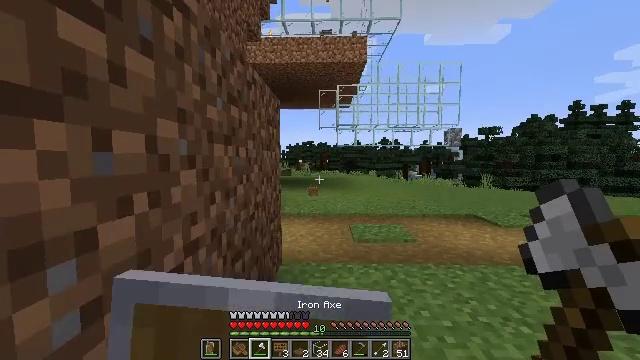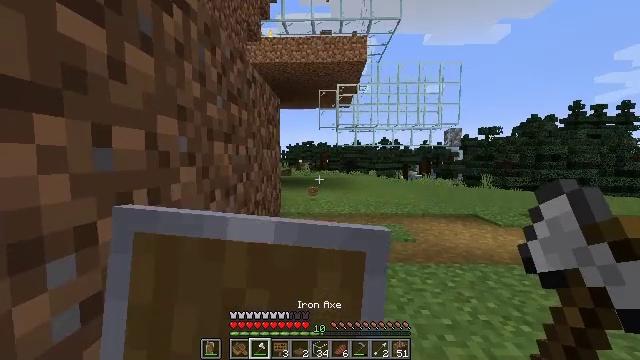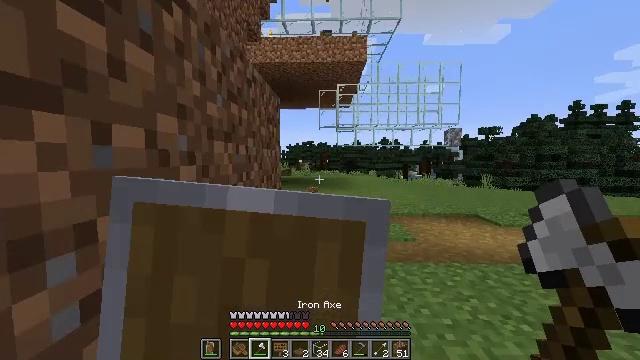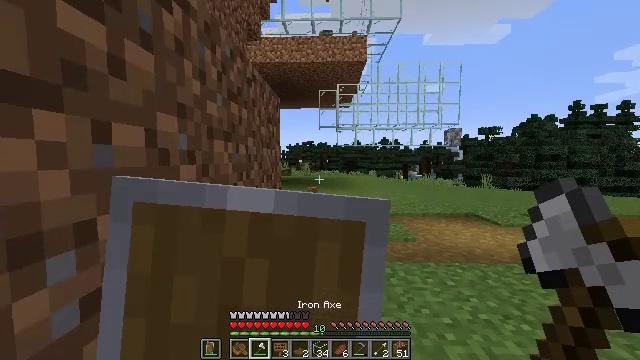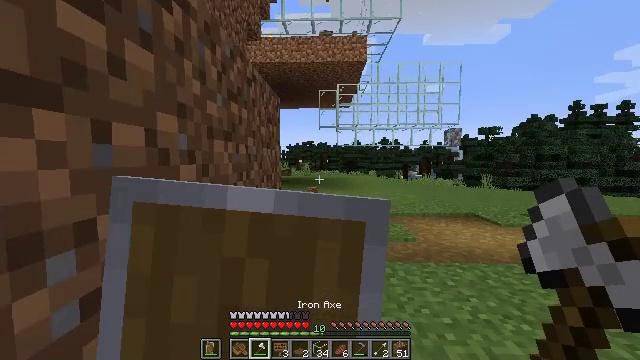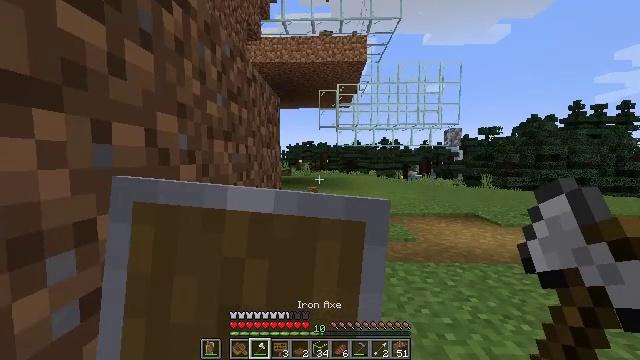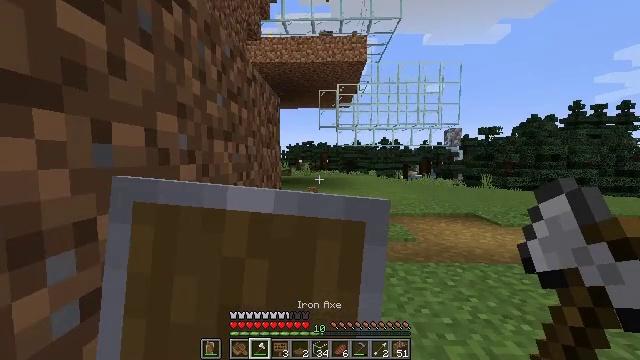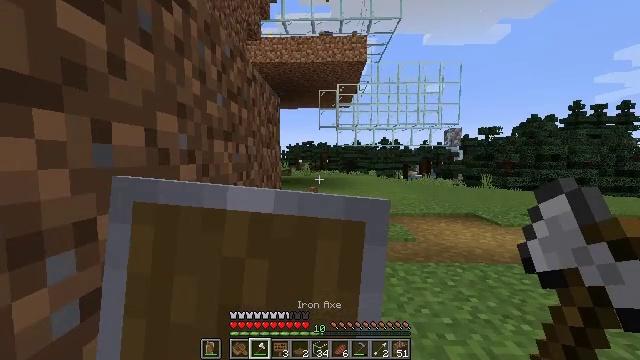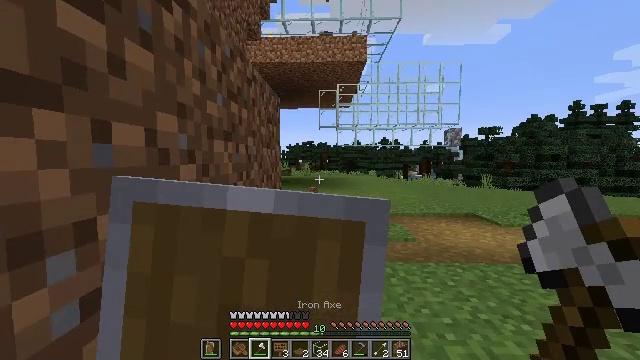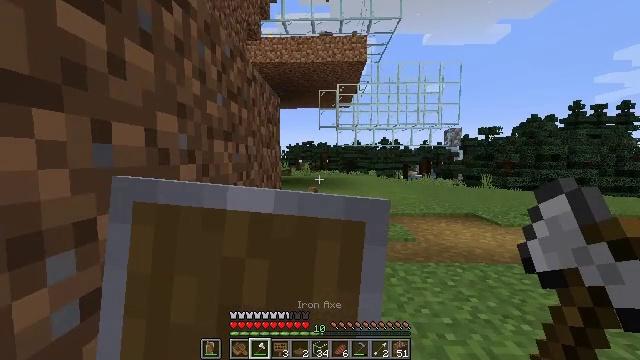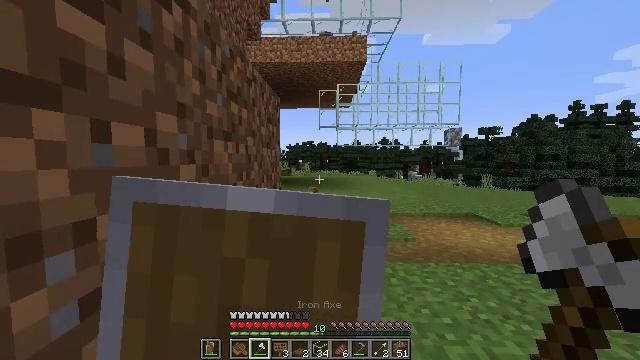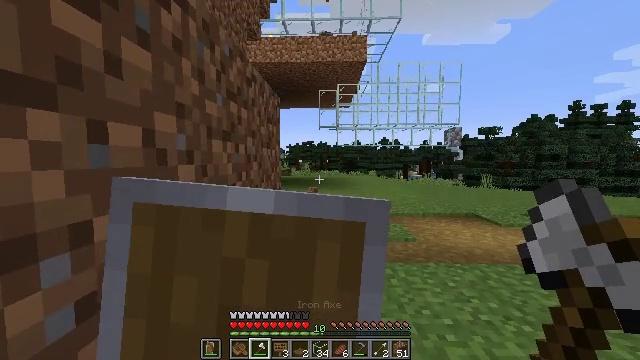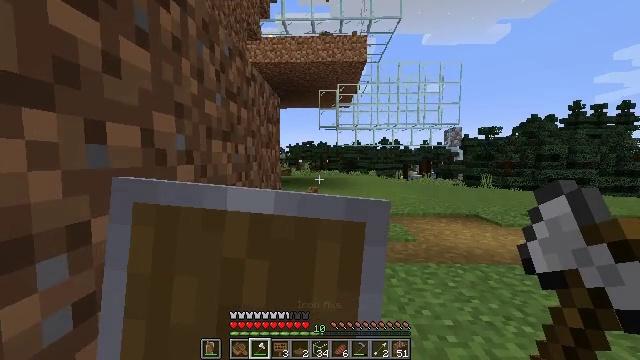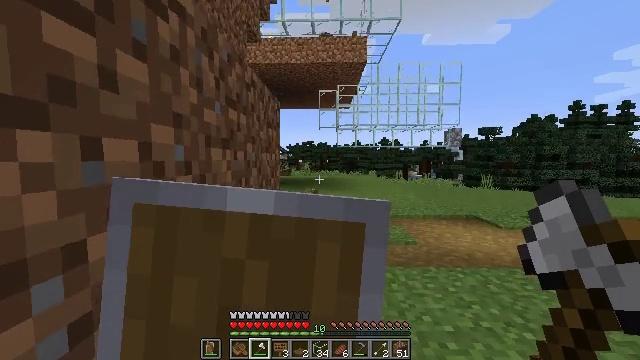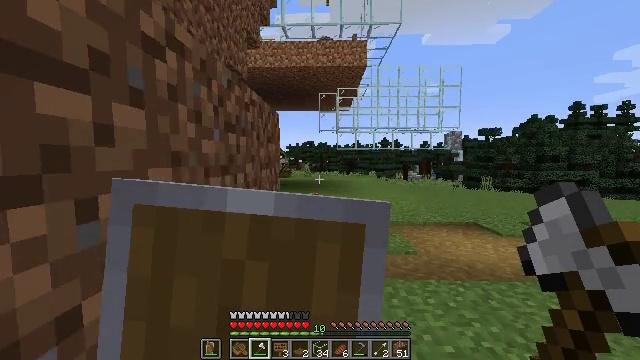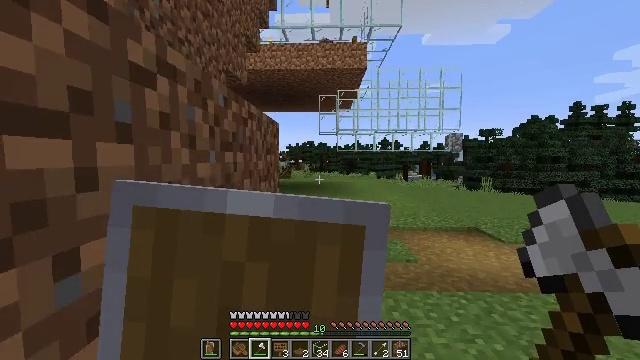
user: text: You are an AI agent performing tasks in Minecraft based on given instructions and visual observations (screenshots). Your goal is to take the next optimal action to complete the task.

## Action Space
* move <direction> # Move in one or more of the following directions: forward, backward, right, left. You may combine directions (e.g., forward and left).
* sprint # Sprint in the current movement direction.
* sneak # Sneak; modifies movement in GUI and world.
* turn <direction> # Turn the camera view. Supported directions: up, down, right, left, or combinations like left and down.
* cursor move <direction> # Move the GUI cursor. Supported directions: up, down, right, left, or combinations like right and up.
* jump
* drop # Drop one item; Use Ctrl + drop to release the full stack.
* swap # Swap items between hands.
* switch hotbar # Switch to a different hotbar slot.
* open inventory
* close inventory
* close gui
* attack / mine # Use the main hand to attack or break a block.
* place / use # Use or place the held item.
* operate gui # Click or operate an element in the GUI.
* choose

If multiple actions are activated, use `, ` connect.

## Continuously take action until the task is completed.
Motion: motion action
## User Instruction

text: Break the dirt block.
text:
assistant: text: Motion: sneak, use / place
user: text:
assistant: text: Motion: sneak, use / place
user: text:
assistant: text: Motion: sneak, use / place
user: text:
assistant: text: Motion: sneak, use / place
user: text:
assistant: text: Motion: sneak, use / place
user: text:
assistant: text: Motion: sneak, use / place
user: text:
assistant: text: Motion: sneak, use / place
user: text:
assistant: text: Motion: sneak, use / place
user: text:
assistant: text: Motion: sneak, use / place
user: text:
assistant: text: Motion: move forward, sneak, use / place
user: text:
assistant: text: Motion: move forward, sneak, use / place
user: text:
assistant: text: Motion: move forward, use / place
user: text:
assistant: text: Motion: move forward, use / place
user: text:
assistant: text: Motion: move forward, use / place
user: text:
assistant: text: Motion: move forward, use / place
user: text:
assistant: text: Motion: move forward, use / place
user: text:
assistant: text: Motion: move forward, use / place
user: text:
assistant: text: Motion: move forward, use / place
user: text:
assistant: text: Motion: move forward, use / place
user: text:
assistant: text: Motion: move forward, use / place
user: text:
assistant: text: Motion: move forward, use / place
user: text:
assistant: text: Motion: use / place
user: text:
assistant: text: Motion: use / place
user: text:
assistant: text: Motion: use / place
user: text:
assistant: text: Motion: use / place
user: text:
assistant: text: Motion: use / place
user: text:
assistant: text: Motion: use / place
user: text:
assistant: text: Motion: use / place
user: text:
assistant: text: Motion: use / place
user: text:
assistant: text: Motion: use / place